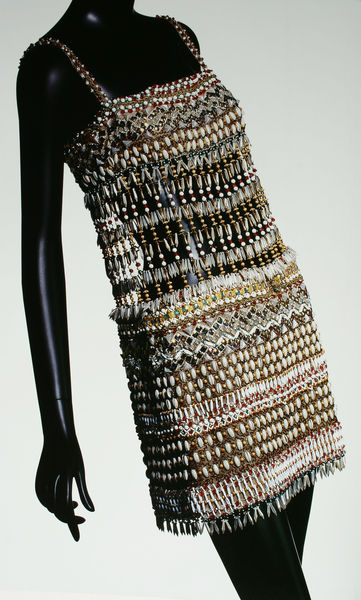
Titel: Kleid
Künstler: Yves Saint Laurent
Standort: Kyoto (Japan)
Institution: Kyoto Costume Institute
Schlagwörter: hand, körper, gelb, grün, braun, bunt, frau, grau, holz, kleid, schwarz, weiss, rot, mode, muster, kleidung, silber, natur, fransen, strick, perlen, taille, modell, herbst, handarbeit, gerade, streifen, metall, bronze, transparent, exotisch, foto, schulterfrei, schnitt, puppe, sommerkleid, kurz, kleidchen, leiden, durchsichtig, muschel, muscheln, teuer, sexy, träger, design, unbequem, kostbar, taillie, indianisch, stäbchen, indianer, folklore, feminin, unikat, ethno, fashion, altmodisch, mini, minikleid, durchlässig, retro, spaghettiträger, strickkleid, beinfrei, dob, exklussiv, fahion, frauenbekleidung, hängerchen, knapp, perlenkleid, selten